Question: if we add more than one View to imageView and NSString also. Is it possible to get image from ImageView that contain all images and strings etc?
like this

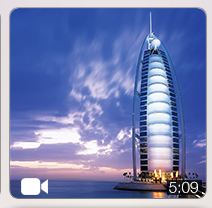
Answer: From what I understand in your question, you have added an ImageView for the building, another for the video symbol (as a subview) and a UILabel (again as a subview) for the time. You want all these to be rendered as a single UIImage. For this, you can use:
'''
UIGraphicsBeginImageContext(imageView.frame.size);
CGContextRef context = UIGraphicsGetCurrentContext();
[imageView.layer renderInContext:context];
UIImage *screenShot = UIGraphicsGetImageFromCurrentImageContext();
UIGraphicsEndImageContext();
'''
The screenshot UIImage will contain your desired image.